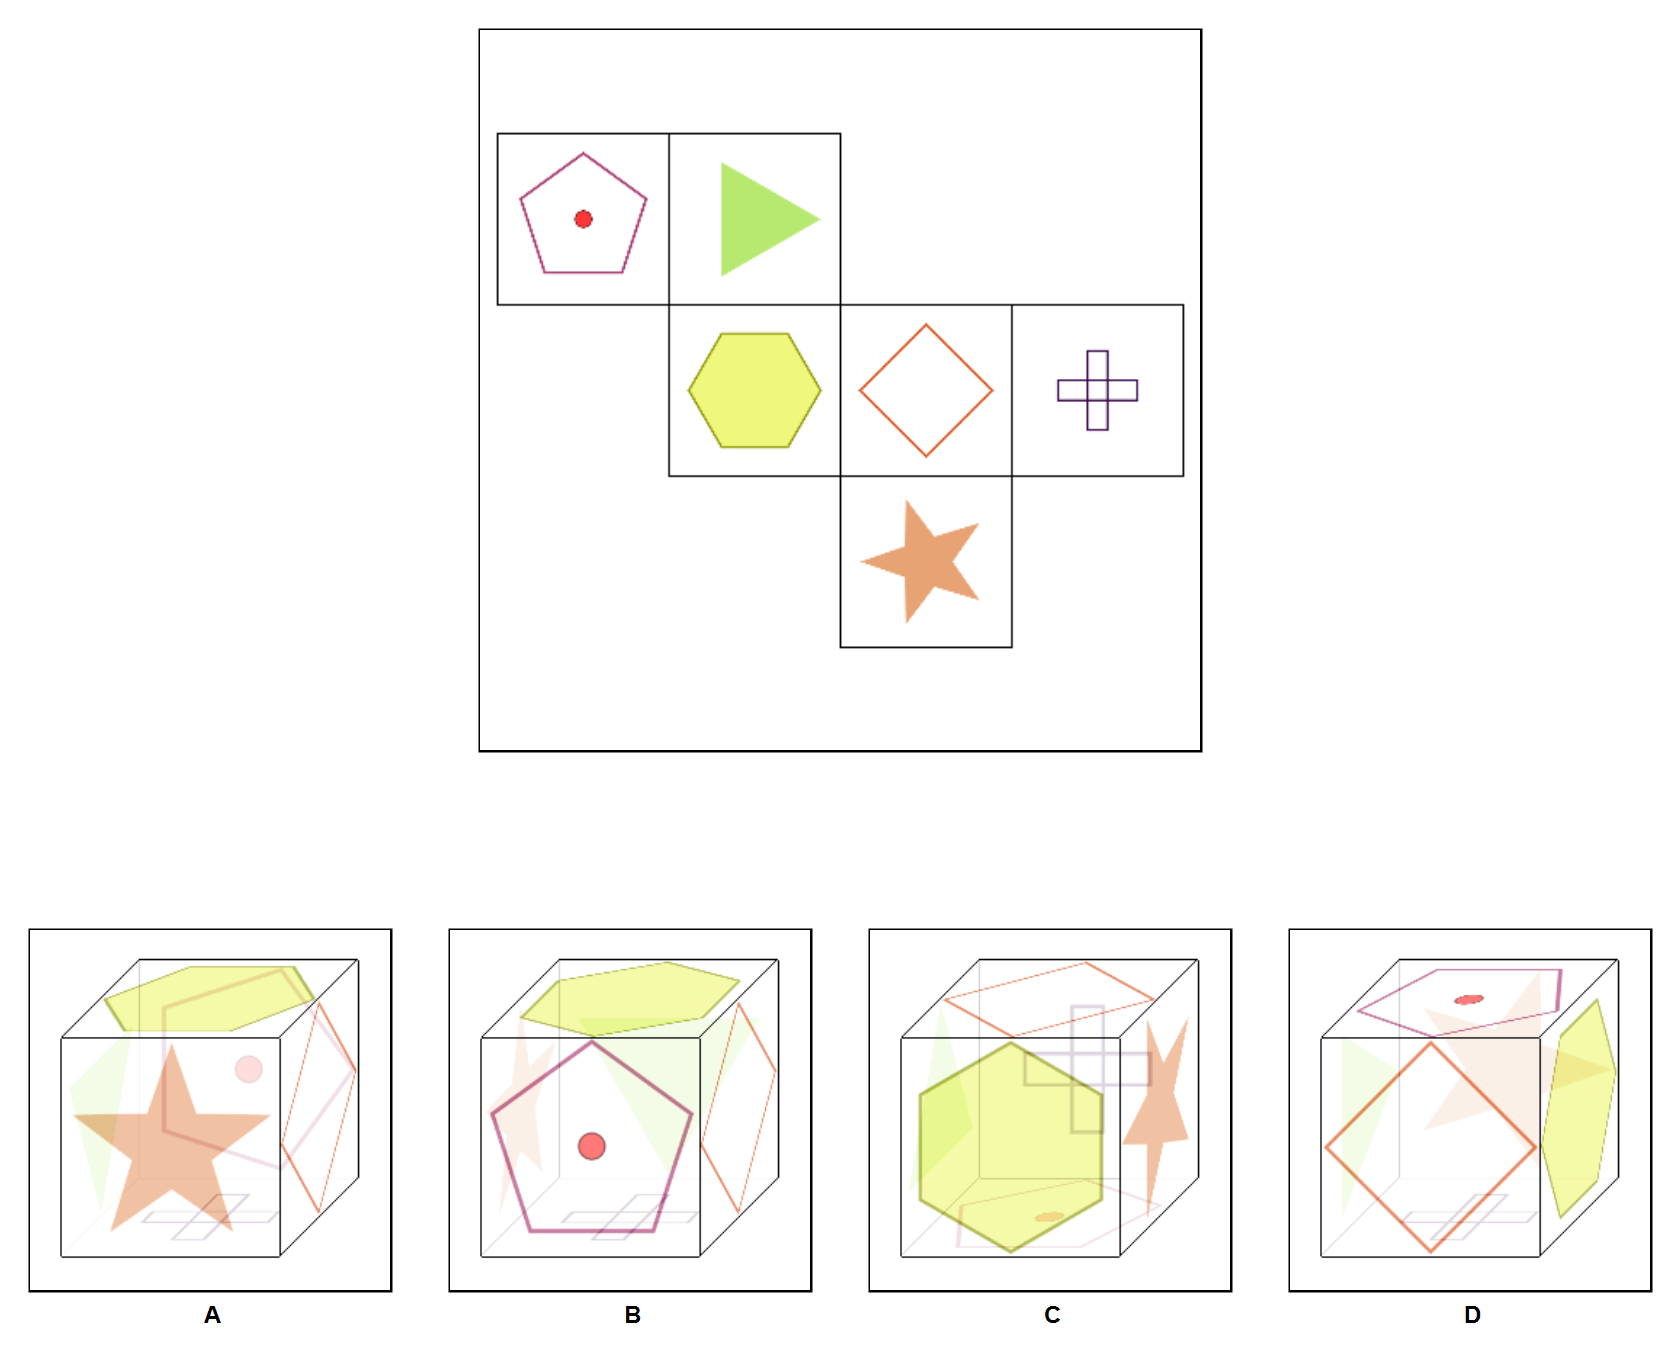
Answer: C